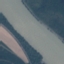
Land use / land cover class: River